Interaction volume radius: 10 \u00c5
Interaction volume height: 45 \u00c5
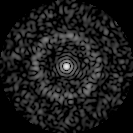
Disorder parameter: 0.8574